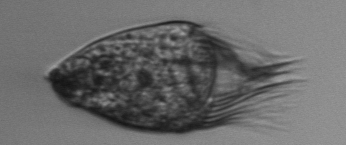
Label: Pelagostrobilidium